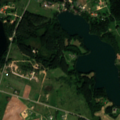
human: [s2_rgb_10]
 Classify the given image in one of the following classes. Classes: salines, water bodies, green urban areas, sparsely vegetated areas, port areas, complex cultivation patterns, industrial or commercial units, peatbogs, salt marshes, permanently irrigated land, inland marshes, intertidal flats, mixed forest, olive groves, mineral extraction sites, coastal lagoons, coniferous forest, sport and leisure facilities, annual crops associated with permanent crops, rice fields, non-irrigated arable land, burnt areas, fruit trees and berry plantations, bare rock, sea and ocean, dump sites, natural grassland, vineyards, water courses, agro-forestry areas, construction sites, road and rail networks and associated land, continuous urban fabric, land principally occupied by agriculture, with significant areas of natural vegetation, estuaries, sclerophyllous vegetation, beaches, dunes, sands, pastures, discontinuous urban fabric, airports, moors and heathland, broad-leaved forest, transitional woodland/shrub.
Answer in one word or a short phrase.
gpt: non-irrigated arable land, complex cultivation patterns, land principally occupied by agriculture, with significant areas of natural vegetation, coniferous forest, mixed forest, water bodies